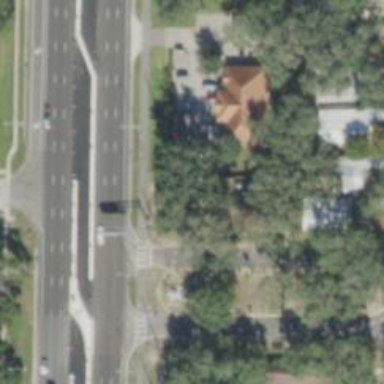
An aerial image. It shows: Marked road crossing.